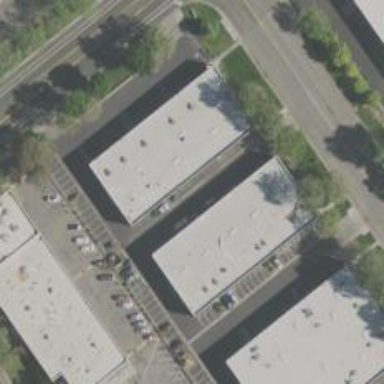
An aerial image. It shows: Warehouse.